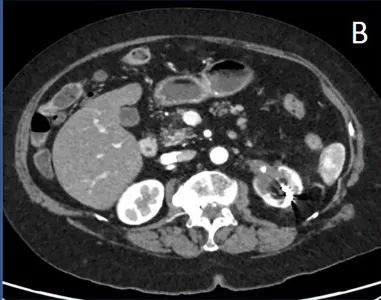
Compared to CT scan in March of 2020. Showing substantially decreased mass.
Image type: radiology (ct)